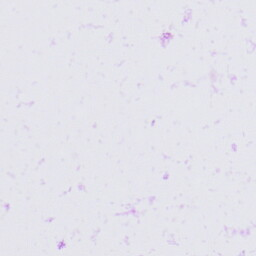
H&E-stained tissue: Skin